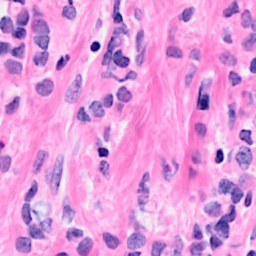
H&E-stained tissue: Breast